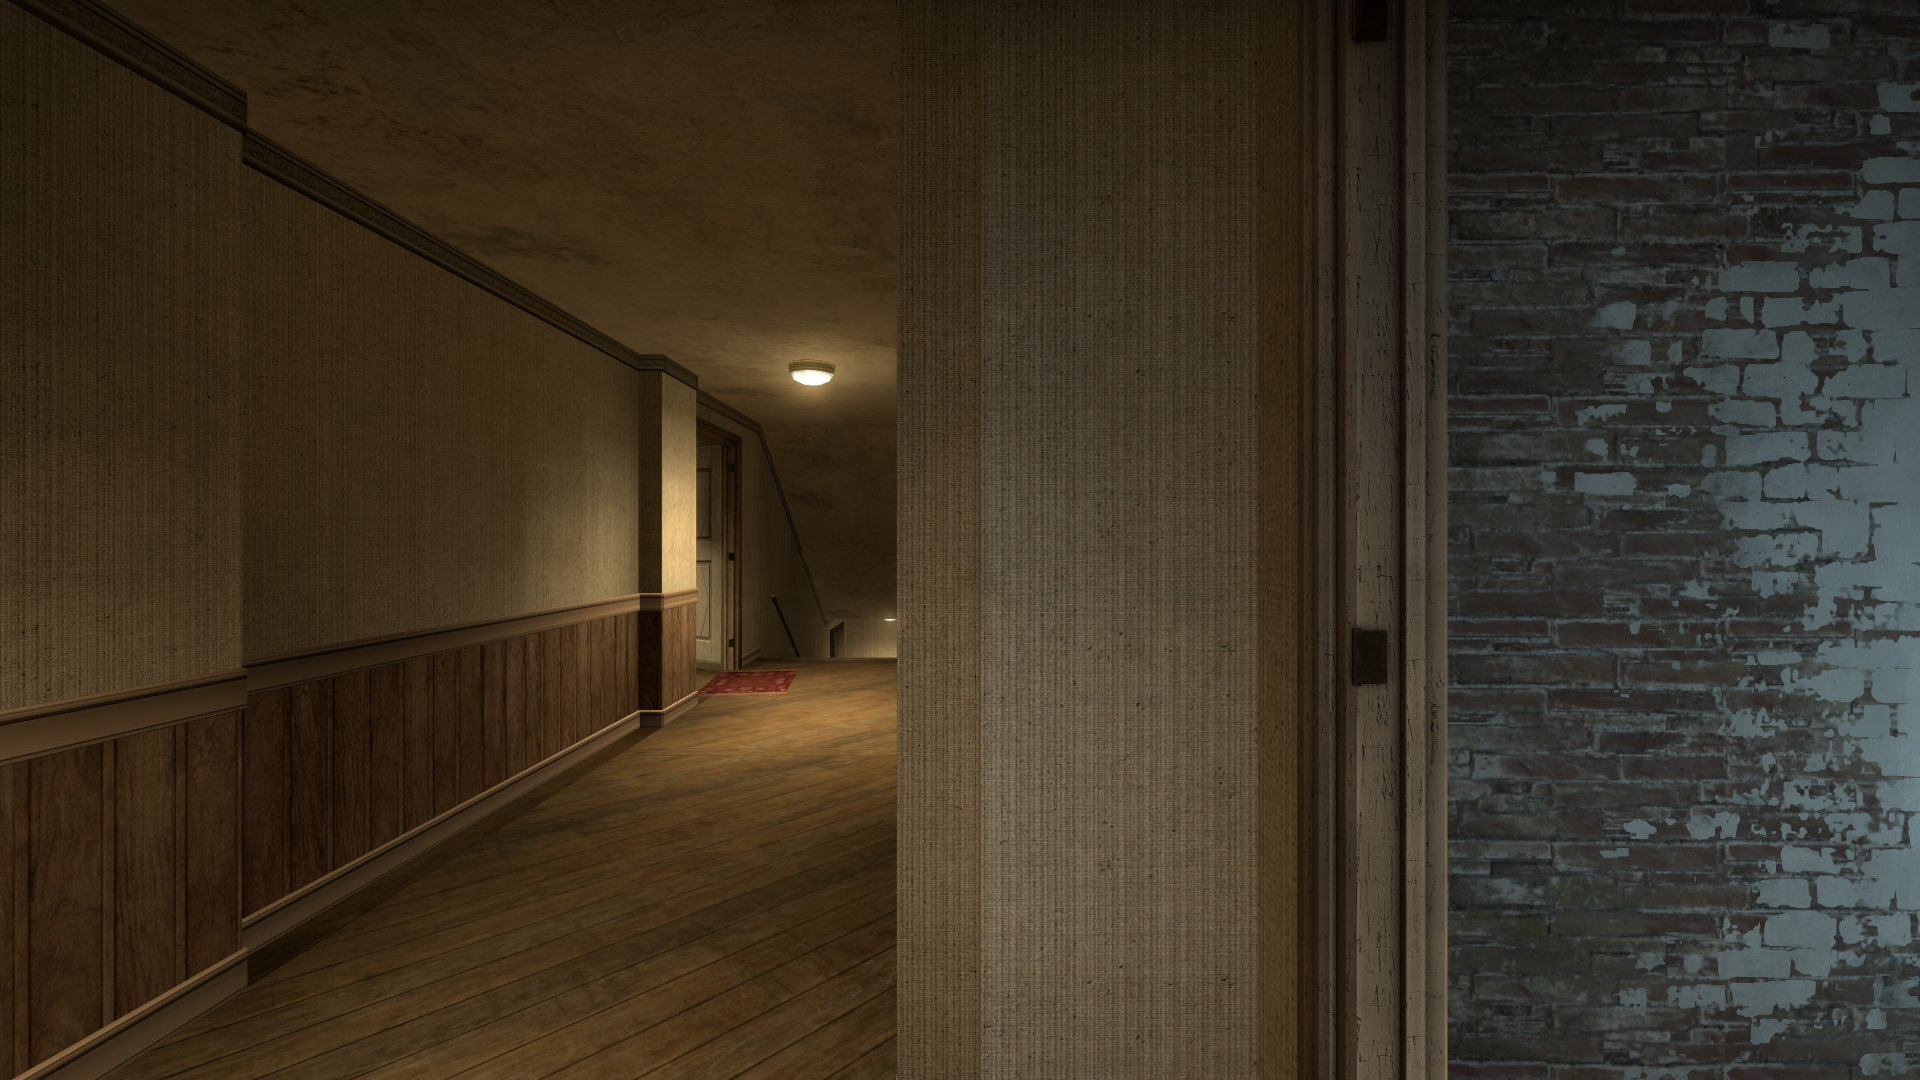
Map: de_inferno